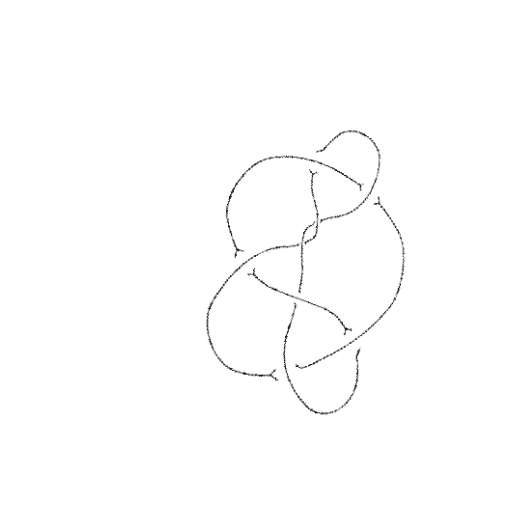
Crossing number: 8